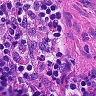
Metastatic tissue present: no